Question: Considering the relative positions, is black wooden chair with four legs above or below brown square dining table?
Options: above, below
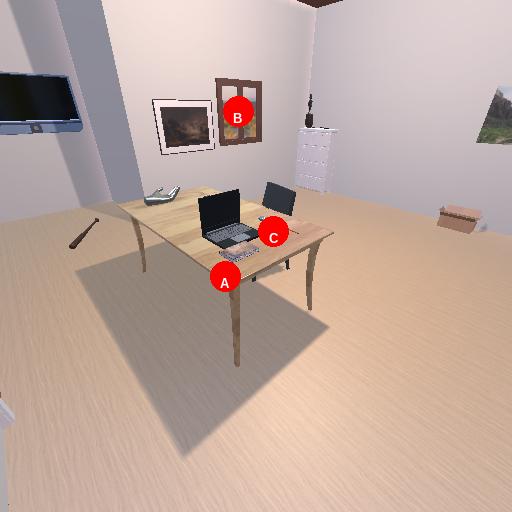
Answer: above